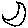
Label: moon